Field crop: maize
Growth stage: 2
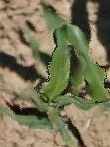
Species: maize